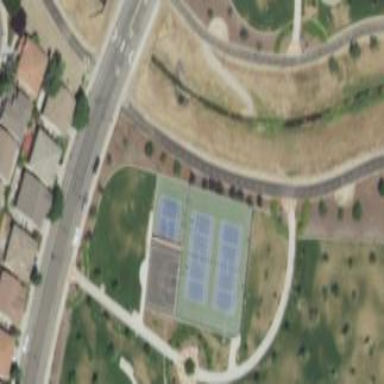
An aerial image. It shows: Tennis court in leisure pitch.